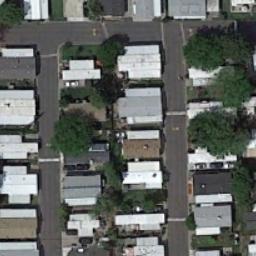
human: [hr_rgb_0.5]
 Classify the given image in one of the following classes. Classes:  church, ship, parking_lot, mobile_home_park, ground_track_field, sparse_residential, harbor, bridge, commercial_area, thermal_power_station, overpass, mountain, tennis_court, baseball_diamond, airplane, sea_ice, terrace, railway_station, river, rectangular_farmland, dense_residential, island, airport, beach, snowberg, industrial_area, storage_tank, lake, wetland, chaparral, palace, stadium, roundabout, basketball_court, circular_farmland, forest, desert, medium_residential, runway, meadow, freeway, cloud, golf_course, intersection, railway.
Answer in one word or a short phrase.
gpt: mobile_home_park